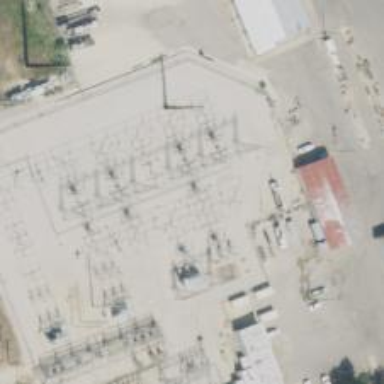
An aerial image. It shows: Switch for power supply.